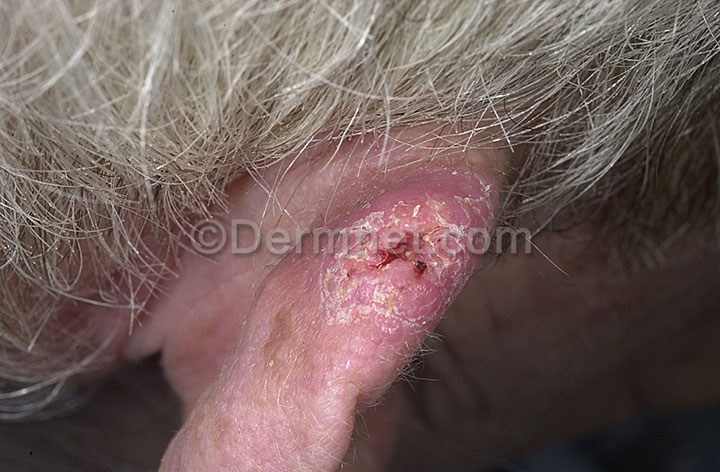
Disease: Actinic Keratosis Basal Cell Carcinoma and other Malignant Lesions